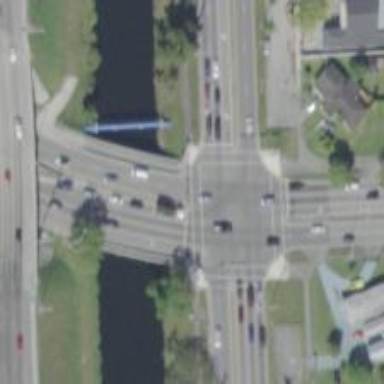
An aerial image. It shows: Uncontrolled road crossing with lines markings.